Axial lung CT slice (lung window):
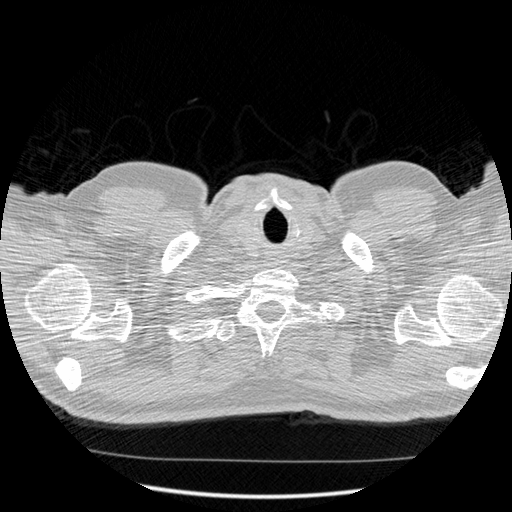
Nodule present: no